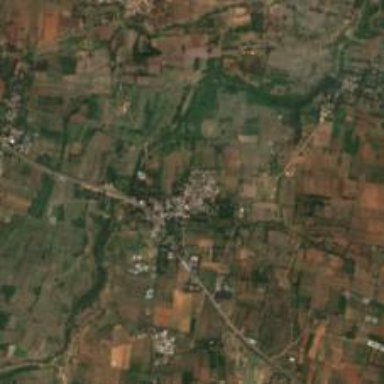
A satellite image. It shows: Village area.